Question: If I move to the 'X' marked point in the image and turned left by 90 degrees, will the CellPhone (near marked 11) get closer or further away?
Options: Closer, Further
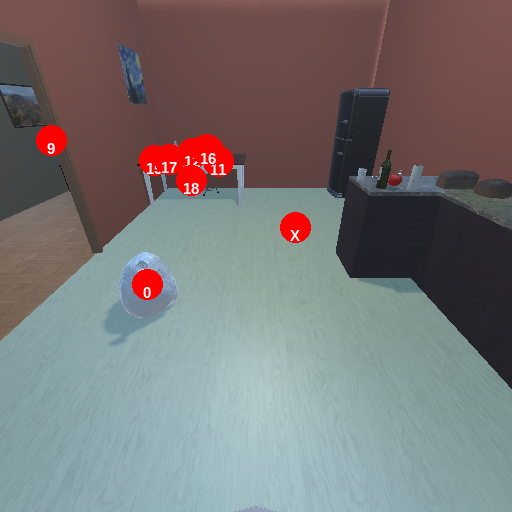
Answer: Closer